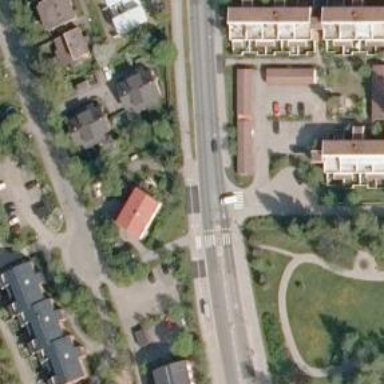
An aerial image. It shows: Road with "give way" sign.